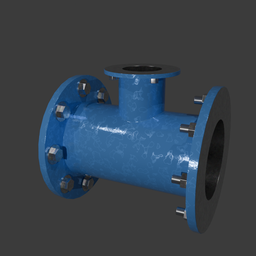
Label: tools